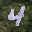
Label: 4